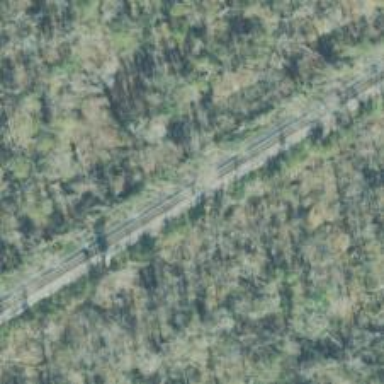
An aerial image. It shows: Railway track.